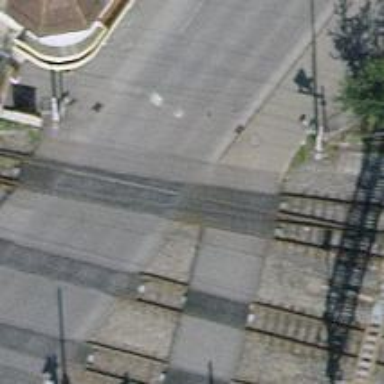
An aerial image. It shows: Level crossing along the railway.